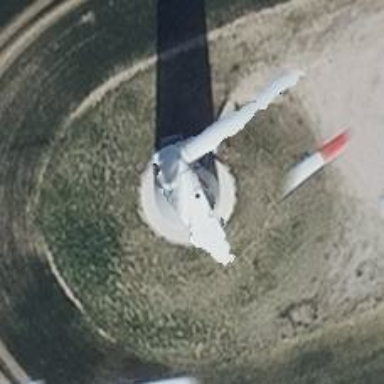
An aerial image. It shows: Wind generator using horizontal axis wind turbines.